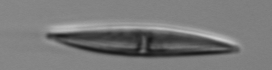
Label: Pleurosigma